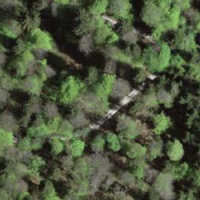
EUNIS habitat code: 41
Species observed at this site:
Regulus regulus